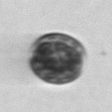
Label: Thalassiosira